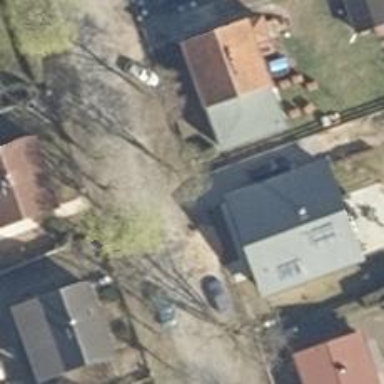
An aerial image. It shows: Driveway.